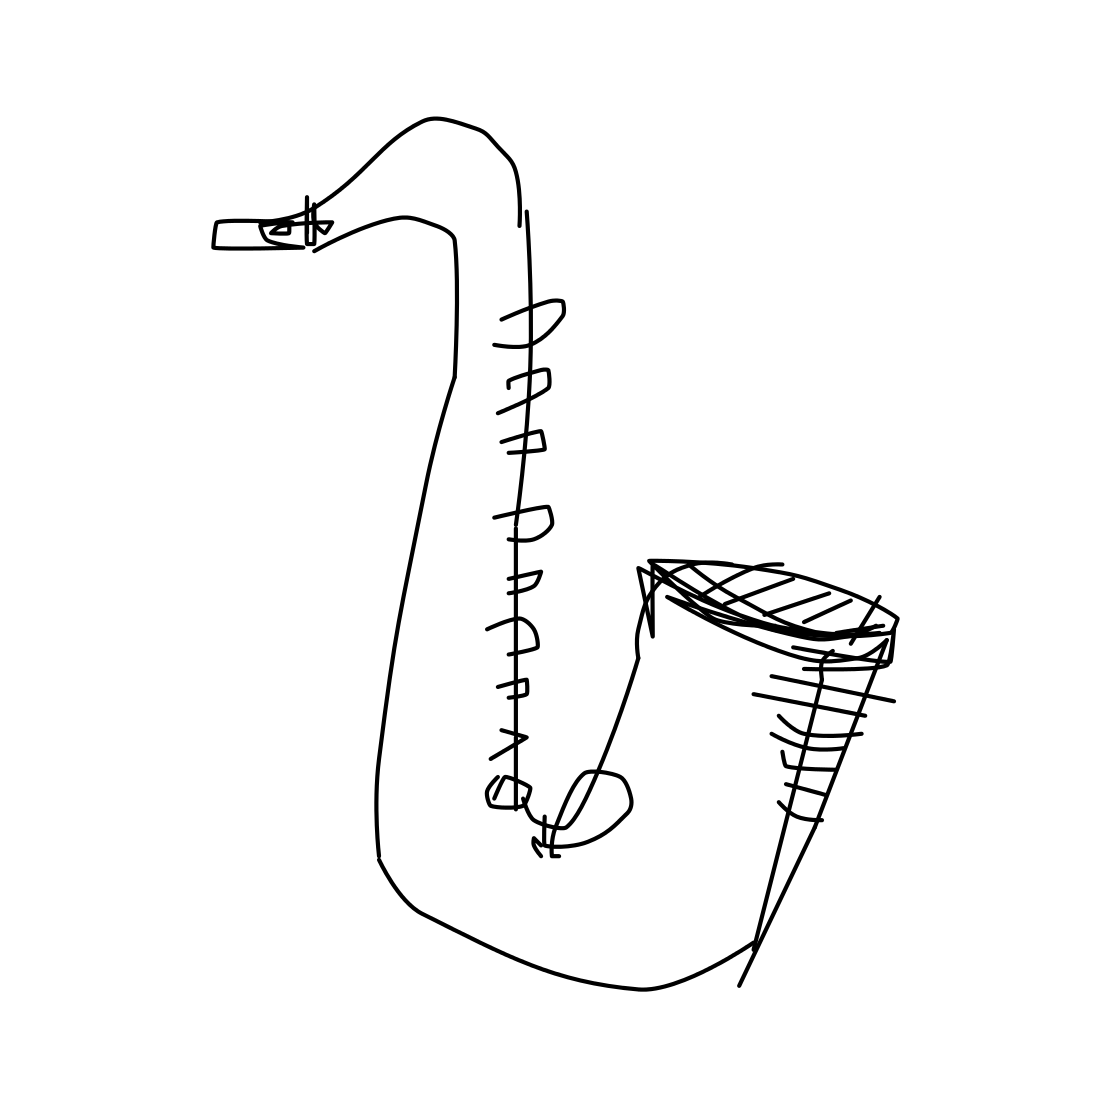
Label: saxophone